Aerial crown-view tile of a tropical tree (Barro Colorado Island, Panama), acquired 20240611:
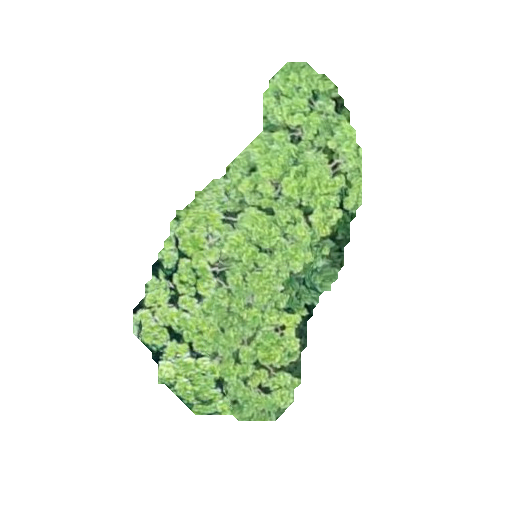
Species: Simarouba amara
GBIF accepted scientific name: Simarouba amara
Crown area: 76.112 m²